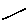
Label: line